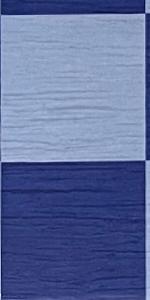
Label: Empty